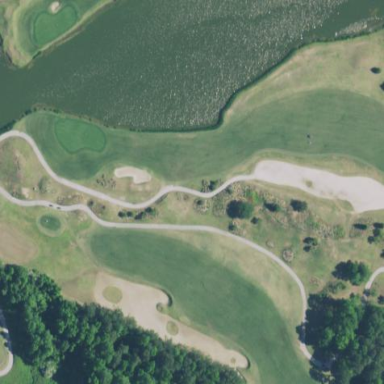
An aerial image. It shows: Water hazard in golf course. The hazard is natural water feature.